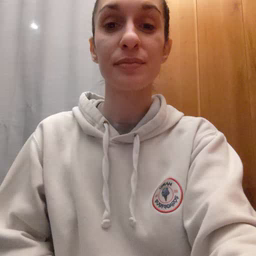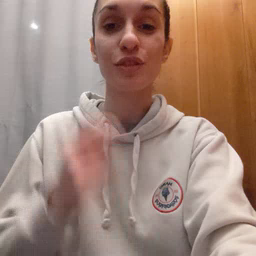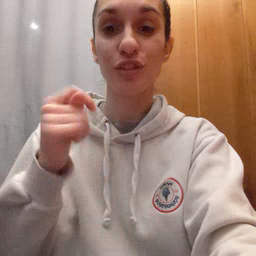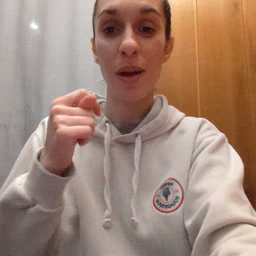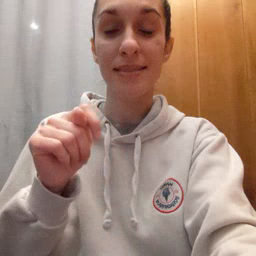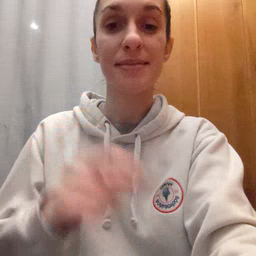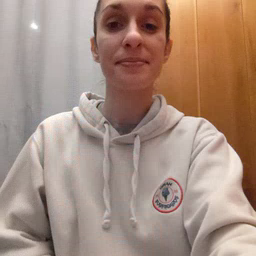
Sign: toy